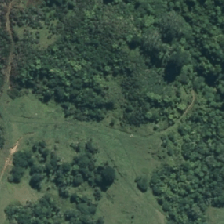
Land cover: high_producing_grassland